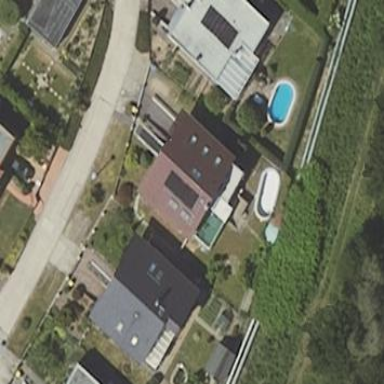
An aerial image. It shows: Simple and straightforward house.